Interaction volume radius: 10 \u00c5
Interaction volume height: 15 \u00c5
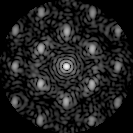
Disorder parameter: 0.4161